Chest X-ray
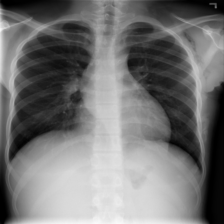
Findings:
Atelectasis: negative
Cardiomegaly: negative
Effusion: negative
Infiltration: negative
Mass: negative
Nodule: negative
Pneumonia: negative
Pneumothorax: negative
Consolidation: negative
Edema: negative
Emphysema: positive
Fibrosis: negative
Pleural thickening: negative
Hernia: negative